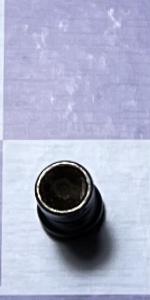
Label: Rook_Black